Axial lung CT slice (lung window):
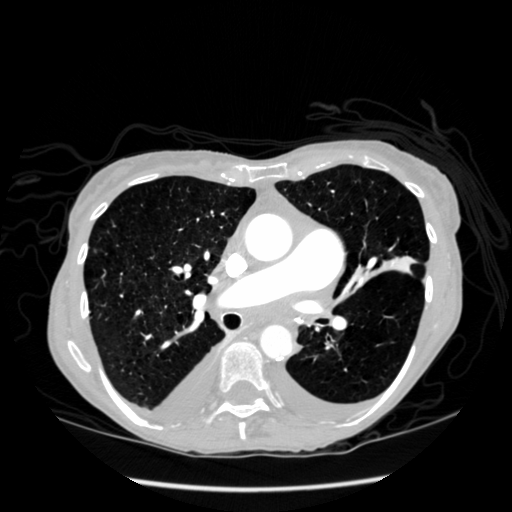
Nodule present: no